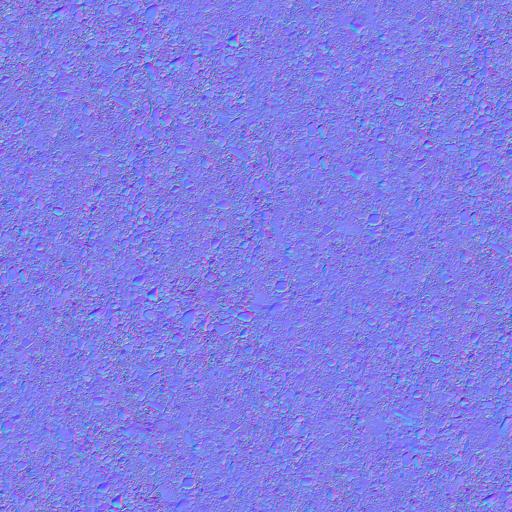
gravel grey riverbed sand